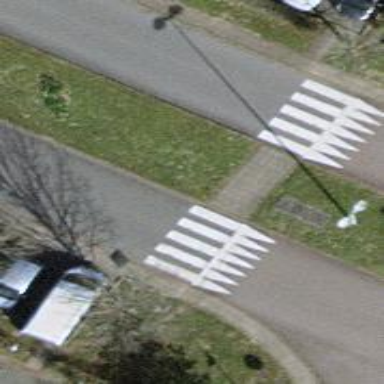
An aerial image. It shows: Zebra crossing on the road.